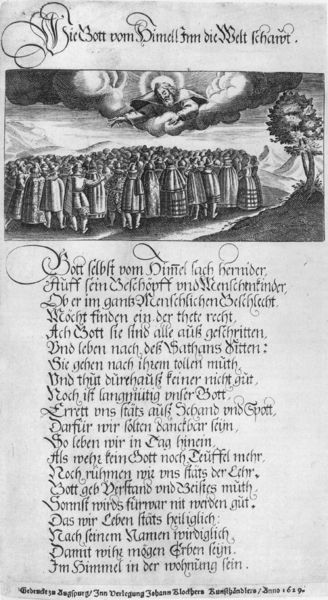
Titel: Wie Gott vom Himell Inn die Welt schawt.
Künstler: Johann Klocker
Standort: Wolfenbüttel
Institution: Herzog August Bibliothek
Schlagwörter: baum, berg, blätter, gott, gruppe, himmel, laub, mann, schatten, weiß, wolken, menschen, grau, kleider, licht, männer, schwarz, weg, wolke, leute, menge, versammlung, bart, arme, bibel, herr, hände, pfad, mantel, blatt, fliegen, schrift, papier, berge, gebirge, grafik, graphik, spalten, deutsch, buch, schweben, druck, radierung, stich, seite, illustration, schwarzweiß, text, überschrift, volk, menschenmenge, buchseite, heiligenschein, nimbus, jesus, gedicht, vision, betende, chor, landscahft, erscheinung, zeilen, heilig, kupferstich, welt, fraktur, verse, altdeutsch, lied, gottvater, buchmalerei, spalte, majuskel, woke, verstand, menschenkinder, 16. jh, skc, engel, handschrift